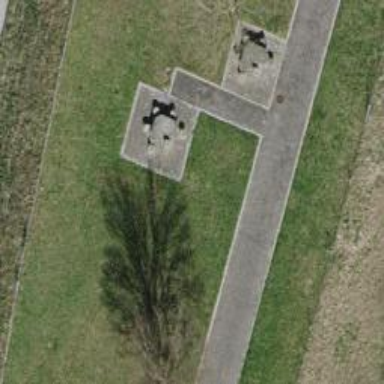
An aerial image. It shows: Picnic table located in leisure land area.